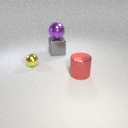
large red metal cylinder in front of small yellow metal sphere